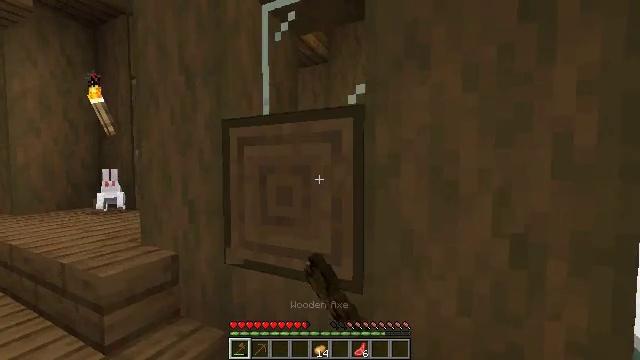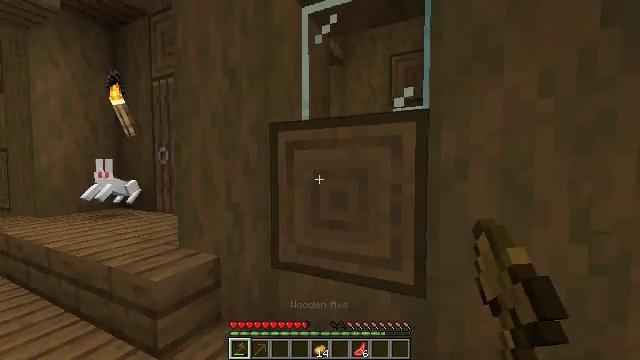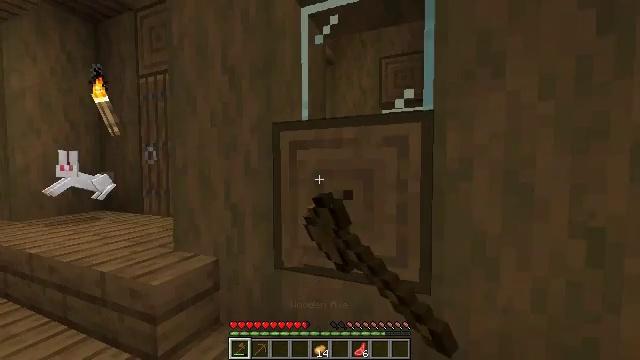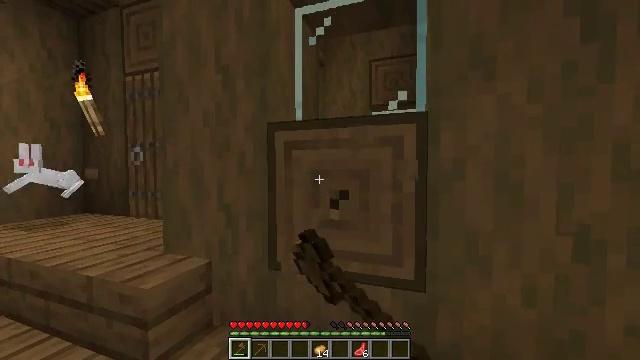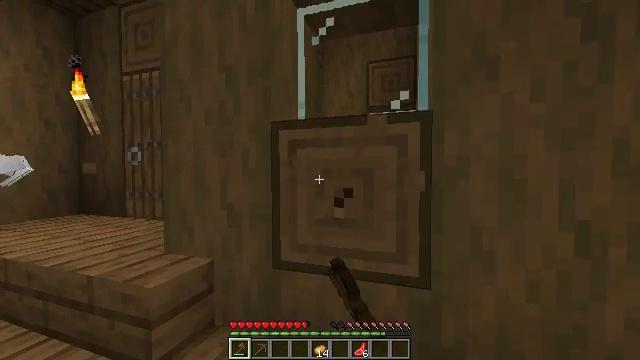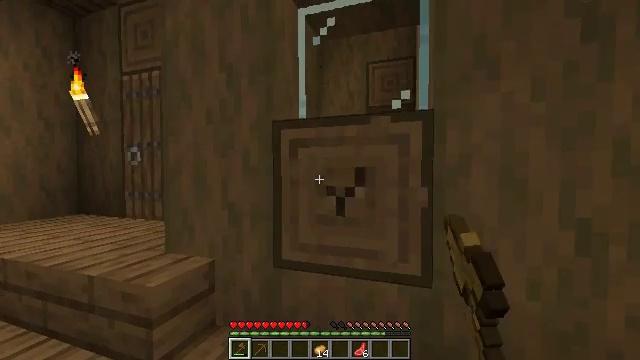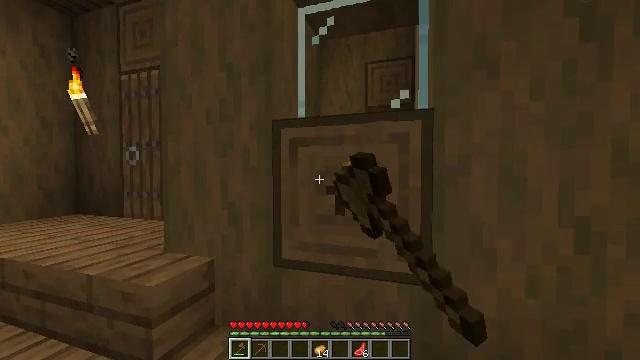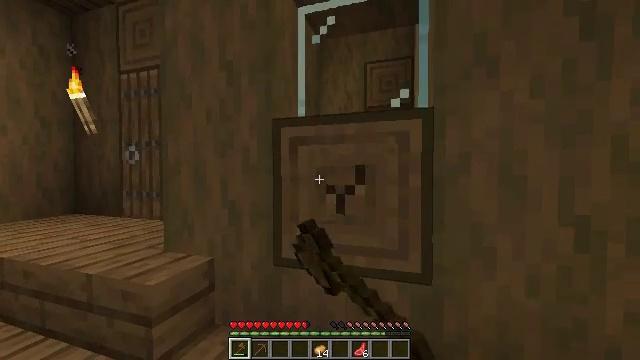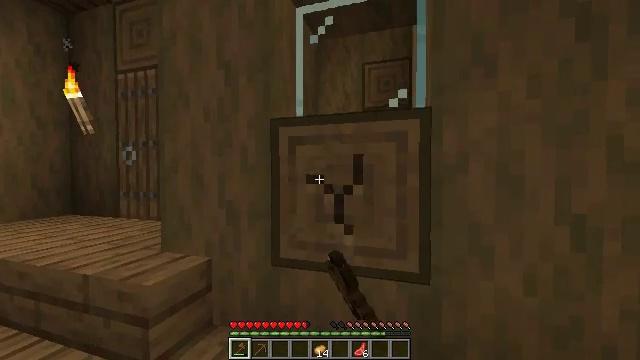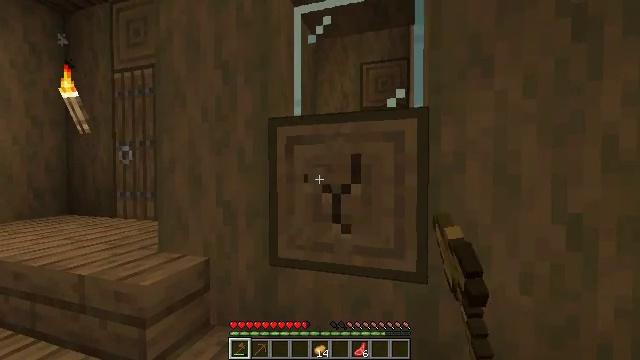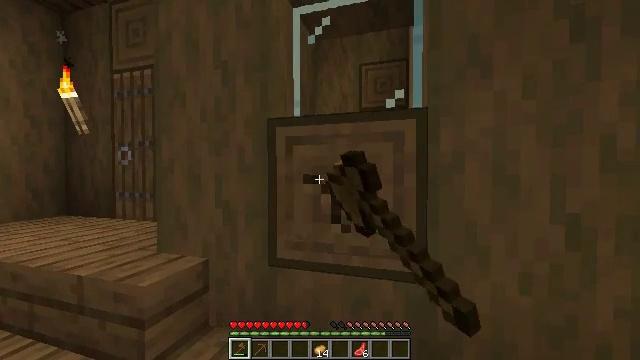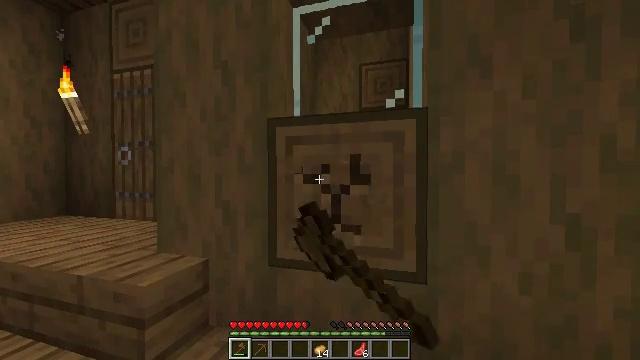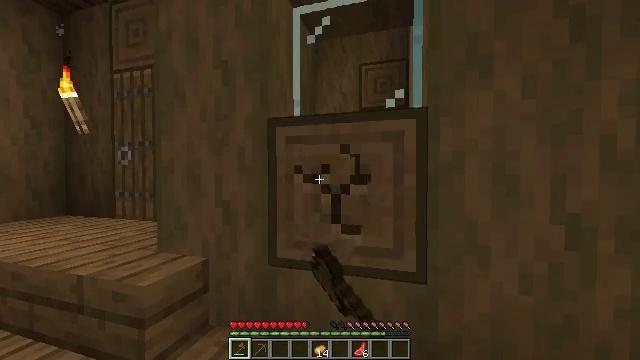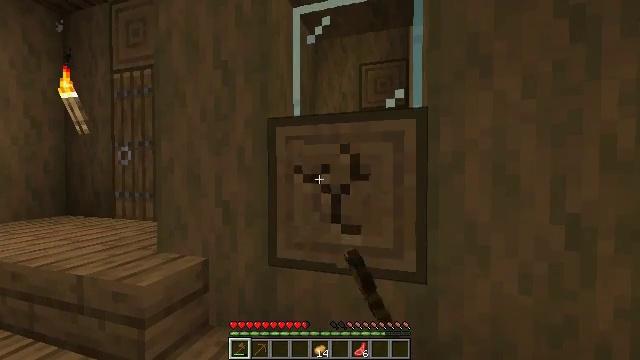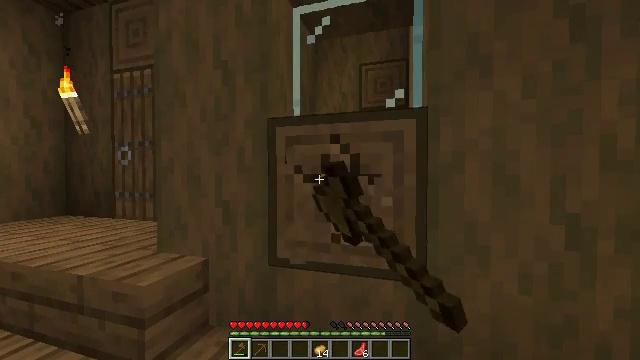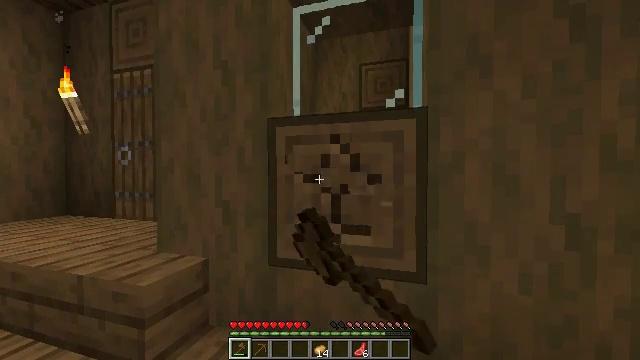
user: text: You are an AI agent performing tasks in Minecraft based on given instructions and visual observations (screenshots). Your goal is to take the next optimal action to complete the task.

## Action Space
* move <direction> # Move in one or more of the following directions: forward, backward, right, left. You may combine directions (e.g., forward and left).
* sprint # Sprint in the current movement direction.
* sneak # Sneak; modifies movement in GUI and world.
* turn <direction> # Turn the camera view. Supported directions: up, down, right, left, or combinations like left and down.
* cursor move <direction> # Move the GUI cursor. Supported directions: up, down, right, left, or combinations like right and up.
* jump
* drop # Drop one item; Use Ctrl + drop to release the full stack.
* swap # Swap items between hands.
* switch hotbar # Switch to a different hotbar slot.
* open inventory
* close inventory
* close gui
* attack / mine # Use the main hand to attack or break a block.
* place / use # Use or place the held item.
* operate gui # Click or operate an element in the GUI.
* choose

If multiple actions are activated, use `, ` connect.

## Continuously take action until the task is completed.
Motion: motion action
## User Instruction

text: Collect stripped spruce log as resource.
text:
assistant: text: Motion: move left, attack / mine
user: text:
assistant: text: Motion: turn right, attack / mine
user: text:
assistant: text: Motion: turn right, attack / mine
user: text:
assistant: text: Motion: turn right, attack / mine
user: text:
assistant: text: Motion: attack / mine
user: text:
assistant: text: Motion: attack / mine
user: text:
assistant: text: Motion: attack / mine
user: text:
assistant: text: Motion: attack / mine
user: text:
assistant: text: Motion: attack / mine
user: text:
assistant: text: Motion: attack / mine
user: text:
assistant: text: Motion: attack / mine
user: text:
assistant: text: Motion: attack / mine
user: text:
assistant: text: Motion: attack / mine
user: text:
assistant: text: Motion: attack / mine
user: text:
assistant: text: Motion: attack / mine
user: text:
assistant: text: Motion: attack / mine
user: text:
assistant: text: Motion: attack / mine
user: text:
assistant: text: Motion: attack / mine
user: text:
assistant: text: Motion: attack / mine
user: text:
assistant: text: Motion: attack / mine
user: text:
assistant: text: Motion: attack / mine
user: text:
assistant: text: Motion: attack / mine
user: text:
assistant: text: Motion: attack / mine
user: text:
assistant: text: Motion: attack / mine
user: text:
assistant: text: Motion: attack / mine
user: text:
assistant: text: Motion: attack / mine
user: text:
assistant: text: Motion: move forward, attack / mine
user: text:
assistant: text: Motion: move forward, attack / mine
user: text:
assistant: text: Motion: move forward, turn right, attack / mine
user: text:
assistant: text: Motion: move forward, turn right, attack / mine